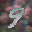
Label: 9